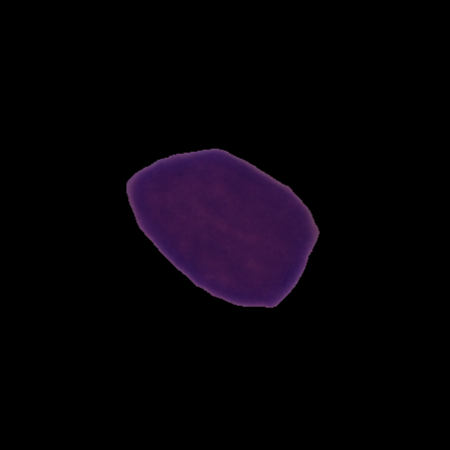
Label: cancer